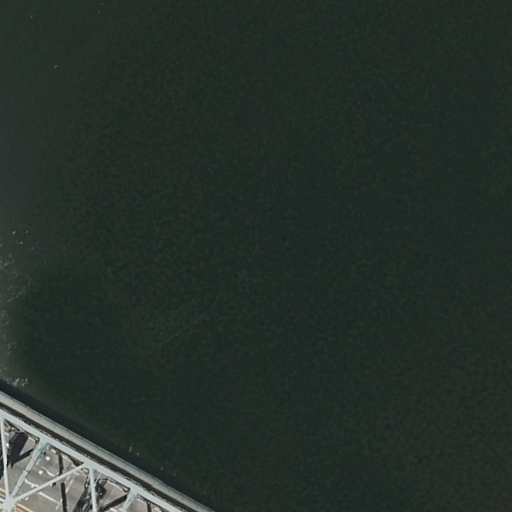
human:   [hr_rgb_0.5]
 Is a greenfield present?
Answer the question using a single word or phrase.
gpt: no

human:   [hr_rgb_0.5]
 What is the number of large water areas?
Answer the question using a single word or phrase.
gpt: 1

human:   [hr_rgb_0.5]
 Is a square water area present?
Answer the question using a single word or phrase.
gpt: no

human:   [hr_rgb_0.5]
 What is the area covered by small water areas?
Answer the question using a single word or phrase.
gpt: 0m2

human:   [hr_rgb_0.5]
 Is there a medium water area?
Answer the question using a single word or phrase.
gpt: no

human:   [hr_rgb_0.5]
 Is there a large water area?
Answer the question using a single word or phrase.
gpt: yes

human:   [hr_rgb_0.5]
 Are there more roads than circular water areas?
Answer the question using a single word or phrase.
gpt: yes

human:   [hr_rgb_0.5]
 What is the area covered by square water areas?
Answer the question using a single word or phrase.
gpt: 0m2

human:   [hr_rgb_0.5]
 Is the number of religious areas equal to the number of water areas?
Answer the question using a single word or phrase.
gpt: no

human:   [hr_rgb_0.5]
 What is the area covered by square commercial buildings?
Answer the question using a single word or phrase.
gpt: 0m2

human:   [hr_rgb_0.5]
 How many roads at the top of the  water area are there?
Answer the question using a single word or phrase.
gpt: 0

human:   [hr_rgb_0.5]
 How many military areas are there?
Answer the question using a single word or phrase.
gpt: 0

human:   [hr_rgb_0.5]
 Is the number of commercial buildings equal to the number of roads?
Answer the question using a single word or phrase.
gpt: no

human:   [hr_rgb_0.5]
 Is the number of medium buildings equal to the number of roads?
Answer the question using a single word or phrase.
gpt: no

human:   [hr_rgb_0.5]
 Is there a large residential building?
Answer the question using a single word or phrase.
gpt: no

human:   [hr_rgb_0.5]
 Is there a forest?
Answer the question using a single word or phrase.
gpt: no

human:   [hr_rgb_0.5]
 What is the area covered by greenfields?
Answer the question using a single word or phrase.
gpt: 0m2

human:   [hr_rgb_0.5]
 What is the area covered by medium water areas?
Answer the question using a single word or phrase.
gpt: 0m2

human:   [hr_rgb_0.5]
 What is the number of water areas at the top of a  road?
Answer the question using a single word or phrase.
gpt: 0

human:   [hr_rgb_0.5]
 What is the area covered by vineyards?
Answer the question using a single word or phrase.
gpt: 0m2

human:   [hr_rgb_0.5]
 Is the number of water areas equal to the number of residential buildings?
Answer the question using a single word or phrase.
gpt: no

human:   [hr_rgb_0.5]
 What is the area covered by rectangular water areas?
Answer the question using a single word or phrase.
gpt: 10636m2

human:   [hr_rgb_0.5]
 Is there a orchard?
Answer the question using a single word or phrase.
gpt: no

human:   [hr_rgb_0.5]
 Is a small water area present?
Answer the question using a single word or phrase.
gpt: no

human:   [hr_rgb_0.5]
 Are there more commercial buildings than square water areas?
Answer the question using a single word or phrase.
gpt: no

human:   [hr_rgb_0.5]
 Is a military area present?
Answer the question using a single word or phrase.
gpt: no

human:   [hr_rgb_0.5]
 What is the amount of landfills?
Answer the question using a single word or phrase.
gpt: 0

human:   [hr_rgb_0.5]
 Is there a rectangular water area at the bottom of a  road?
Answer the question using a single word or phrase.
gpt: no

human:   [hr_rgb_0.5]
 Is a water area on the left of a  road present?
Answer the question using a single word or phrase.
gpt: no

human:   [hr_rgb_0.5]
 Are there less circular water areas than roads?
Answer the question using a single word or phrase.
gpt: yes

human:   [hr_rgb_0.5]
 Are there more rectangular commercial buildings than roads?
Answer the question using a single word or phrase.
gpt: no

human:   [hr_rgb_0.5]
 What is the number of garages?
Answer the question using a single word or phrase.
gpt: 0

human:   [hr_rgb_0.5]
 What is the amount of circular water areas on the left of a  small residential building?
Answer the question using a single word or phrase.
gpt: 0

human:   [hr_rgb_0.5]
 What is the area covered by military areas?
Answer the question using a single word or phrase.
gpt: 0m2

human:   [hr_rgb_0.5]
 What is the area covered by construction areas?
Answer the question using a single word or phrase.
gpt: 0m2

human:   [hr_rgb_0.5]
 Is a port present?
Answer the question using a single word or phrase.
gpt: no